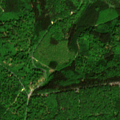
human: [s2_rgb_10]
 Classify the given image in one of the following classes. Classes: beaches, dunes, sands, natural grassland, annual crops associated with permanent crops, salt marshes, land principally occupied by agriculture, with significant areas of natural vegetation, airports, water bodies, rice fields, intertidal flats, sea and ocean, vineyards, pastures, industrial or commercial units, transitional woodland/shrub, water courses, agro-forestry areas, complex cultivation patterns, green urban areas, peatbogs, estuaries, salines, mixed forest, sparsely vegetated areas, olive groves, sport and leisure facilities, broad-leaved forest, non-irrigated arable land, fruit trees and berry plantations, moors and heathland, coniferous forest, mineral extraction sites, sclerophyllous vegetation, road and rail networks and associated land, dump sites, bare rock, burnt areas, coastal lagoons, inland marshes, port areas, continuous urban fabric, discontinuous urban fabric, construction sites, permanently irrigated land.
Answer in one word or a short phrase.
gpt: broad-leaved forest, mixed forest